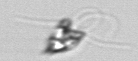
Label: Pyramimonas_longicauda